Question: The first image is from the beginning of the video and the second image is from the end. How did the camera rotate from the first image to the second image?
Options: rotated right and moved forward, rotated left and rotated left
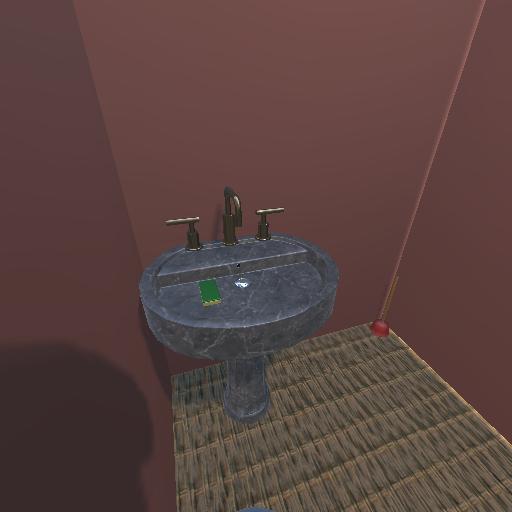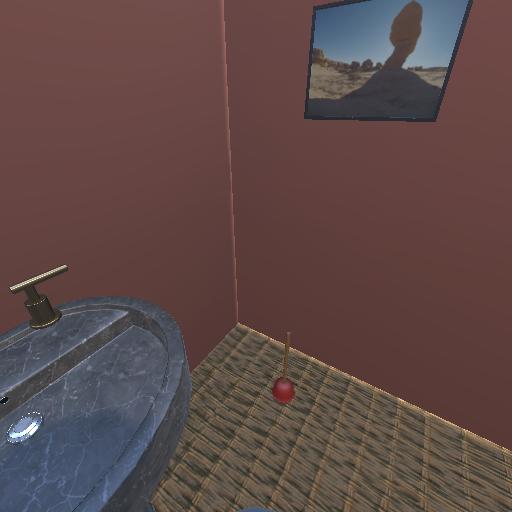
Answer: rotated right and moved forward